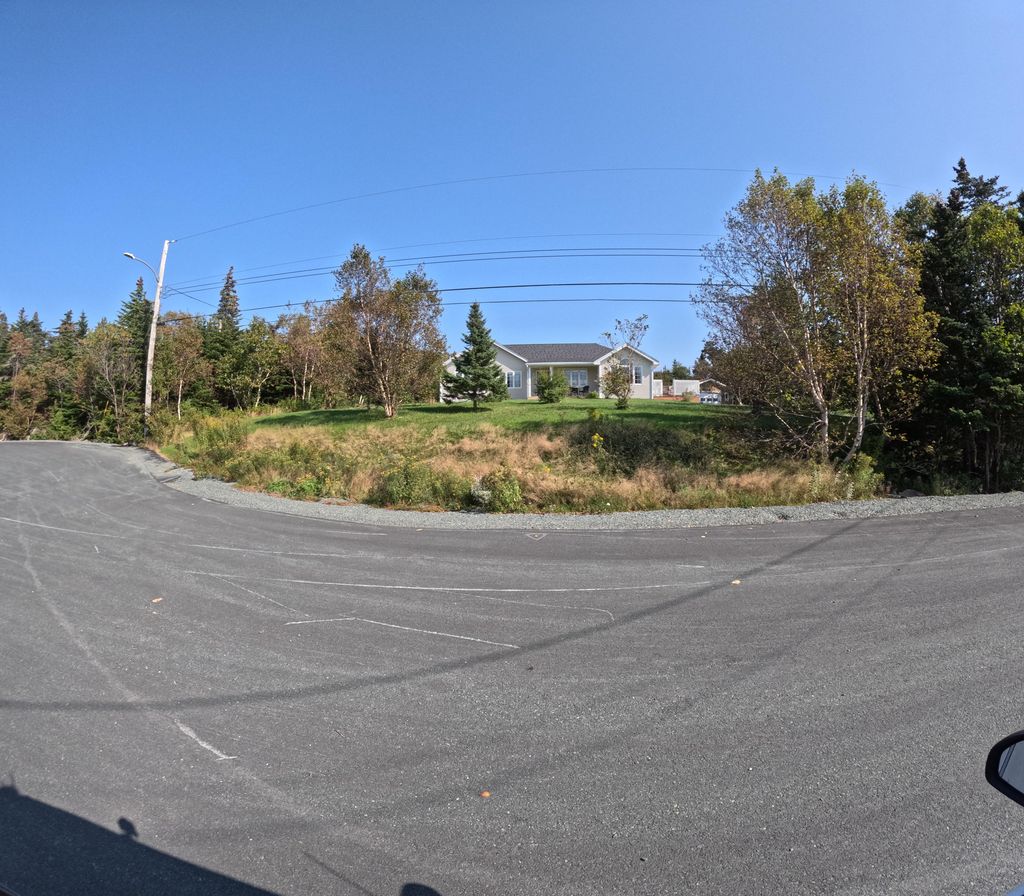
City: st_johns